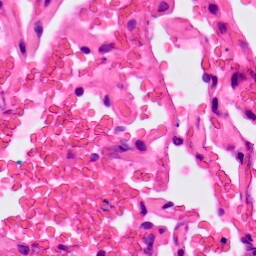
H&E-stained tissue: Lung